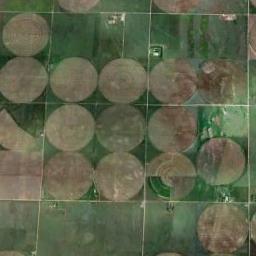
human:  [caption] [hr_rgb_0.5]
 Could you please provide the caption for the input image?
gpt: There is a large circular field in the upper left corner .

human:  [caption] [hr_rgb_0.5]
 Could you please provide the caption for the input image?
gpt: More than ten neatly arranged light brown circular farmland .

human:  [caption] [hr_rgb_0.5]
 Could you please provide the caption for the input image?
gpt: Several khaki circular farmlands are surrounded by some green square farmlands .

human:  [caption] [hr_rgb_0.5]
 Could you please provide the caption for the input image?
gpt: There are some bare circle farmland in the green land .

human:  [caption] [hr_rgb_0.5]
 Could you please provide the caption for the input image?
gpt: There are many brown circular farmlands of the same size arranged neatly .